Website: home-depot
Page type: account-dashboard
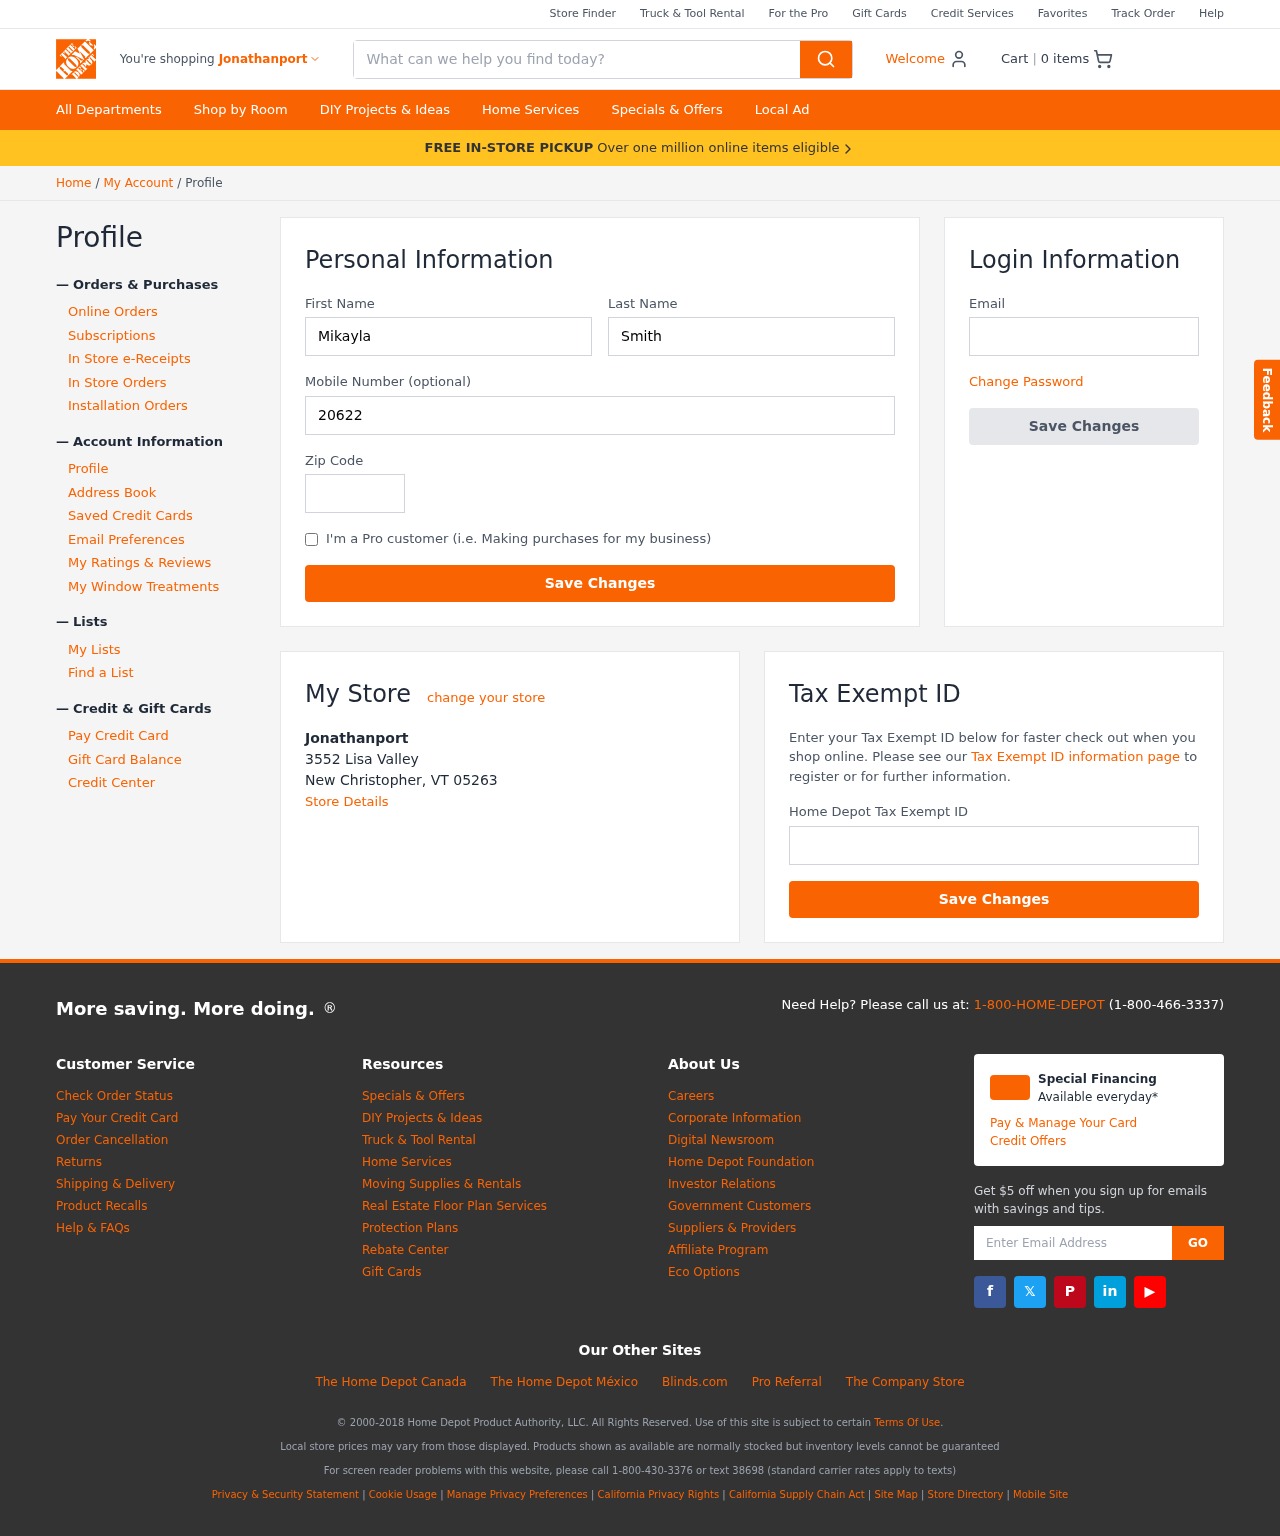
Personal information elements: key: PII_CITY
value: Jonathanport
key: PII_EMAIL
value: mikayla_smith@gmail.com
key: PII_FIRSTNAME
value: Mikayla
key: PII_LASTNAME
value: Smith
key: PII_LOCATION1_CITY_STATE_ZIP
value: New Christopher, VT 05263
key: PII_LOCATION1_NAME
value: Jonathanport
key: PII_LOCATION1_STREET
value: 3552 Lisa Valley
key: PII_PHONE
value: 2062260285
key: PII_POSTCODE
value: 32790
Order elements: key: ORDER_NUM_ITEMS
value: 0
Search elements: key: HEADER_SEARCH
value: What can we help you find today?